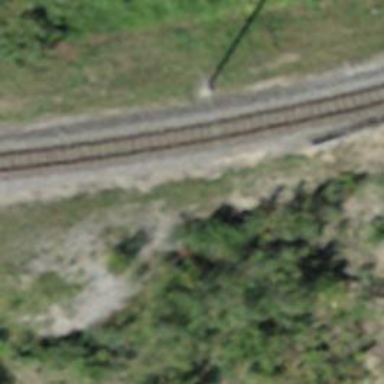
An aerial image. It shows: Narrow-gauge railway track with electrified contact line. The railway has one track.